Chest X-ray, PA view. Patient: 43 years old, sex F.
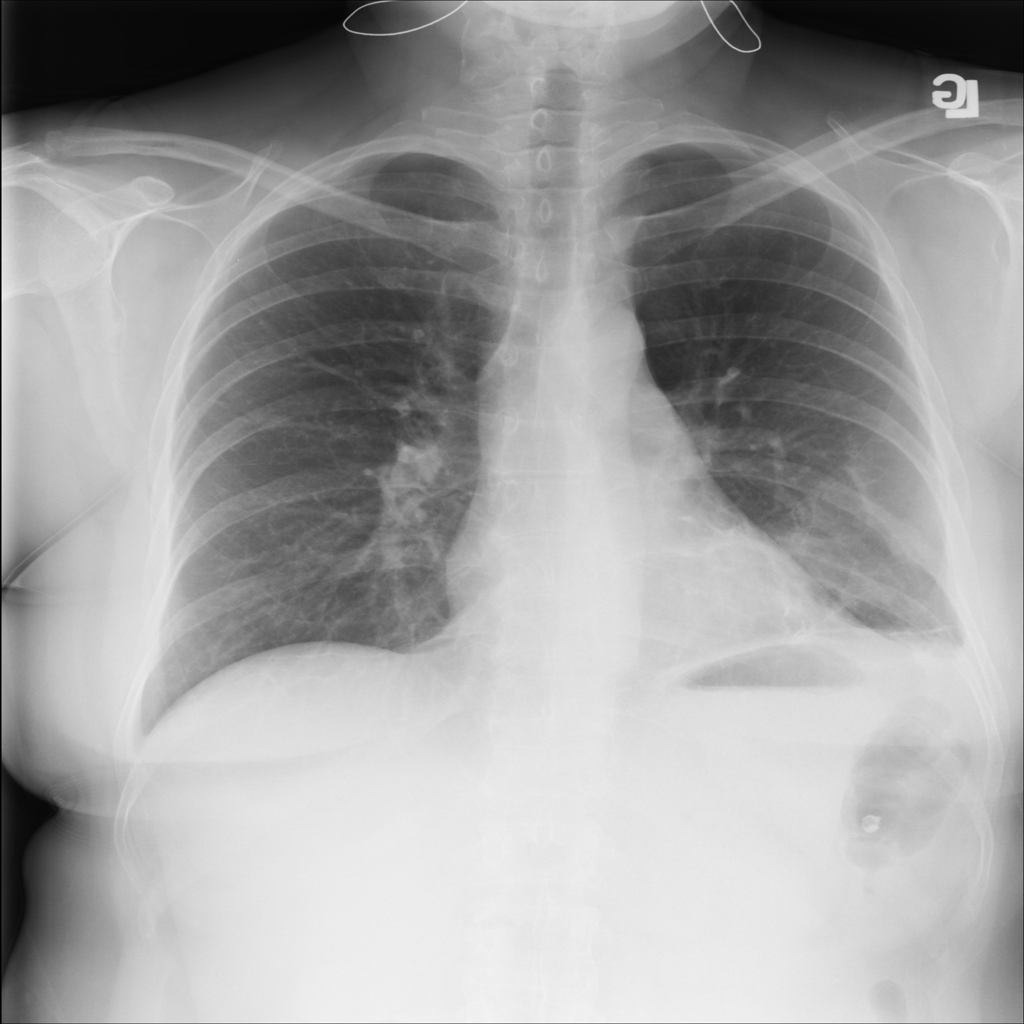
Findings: Consolidation